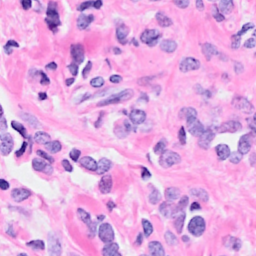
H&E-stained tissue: Breast